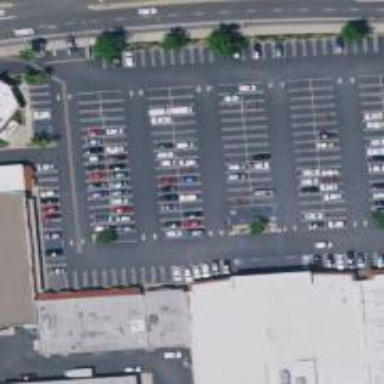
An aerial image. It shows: Retail building.